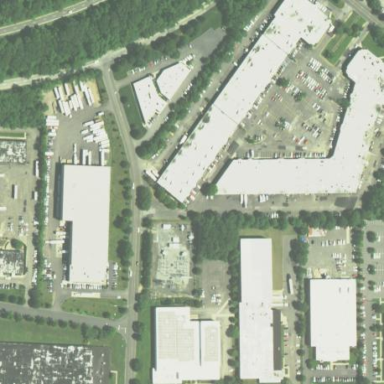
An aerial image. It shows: Commercial building.